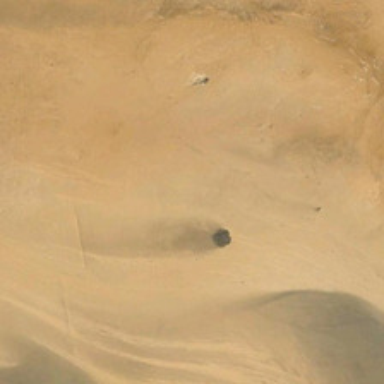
It is a large piece of yellow desert .